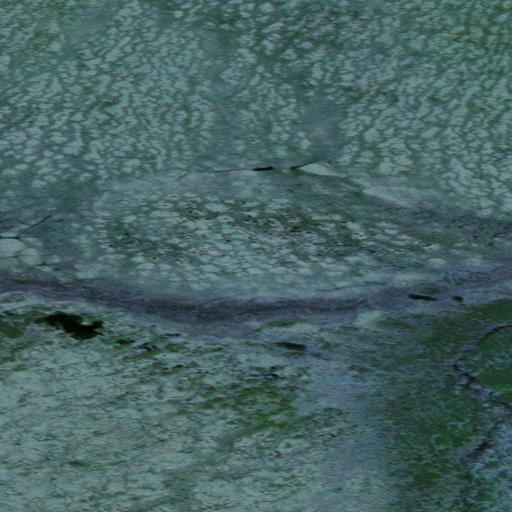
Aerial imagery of gap in Alaska named Boatman Pass containing only unknown